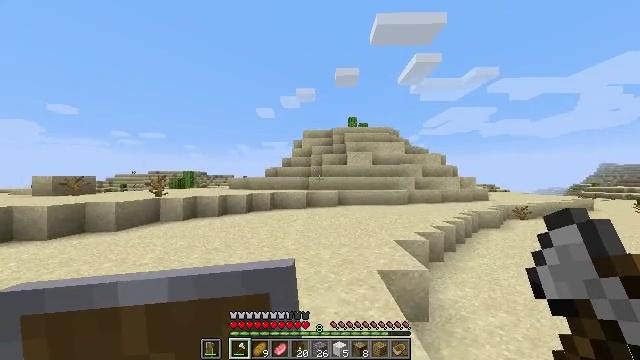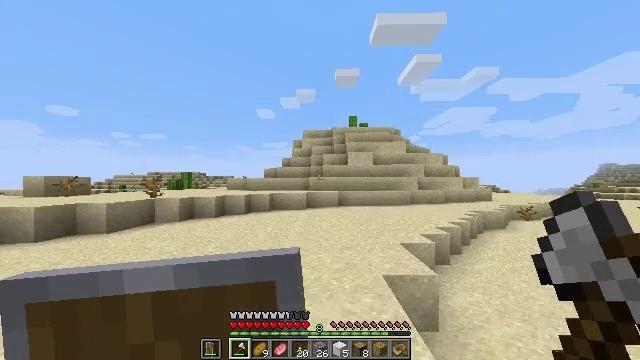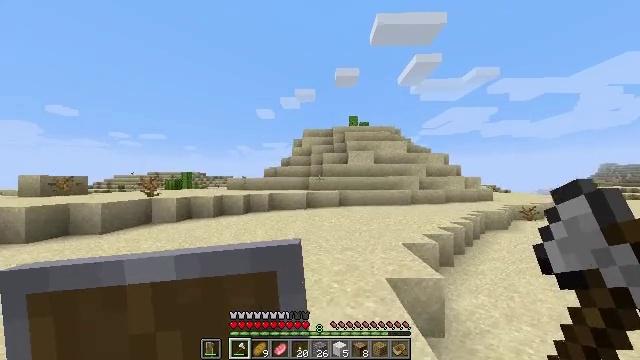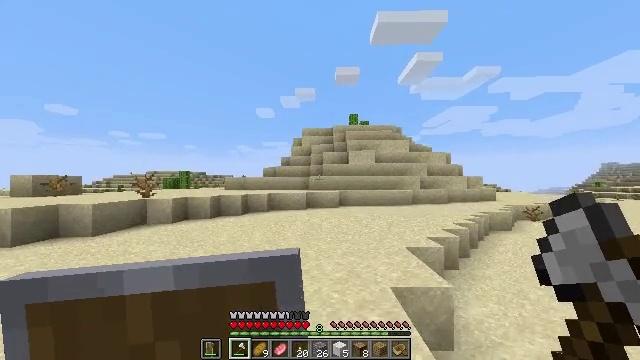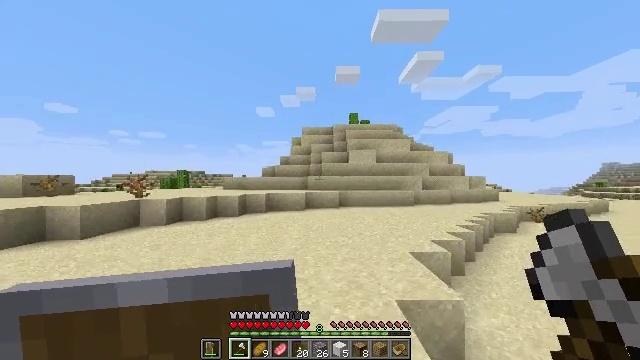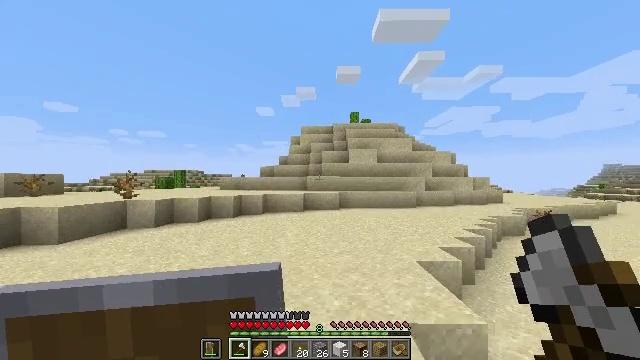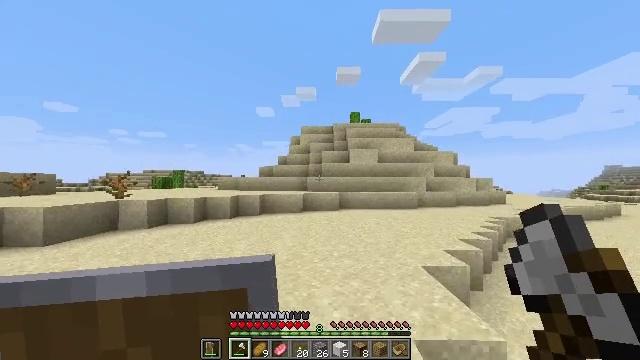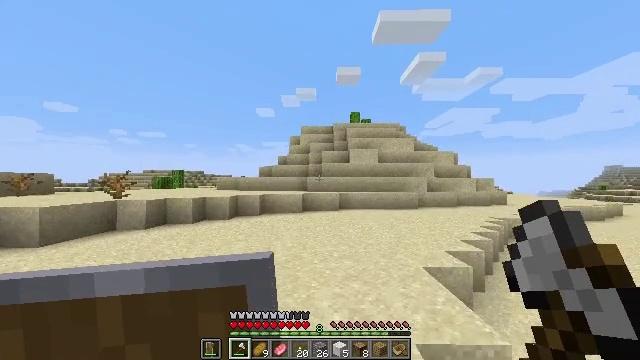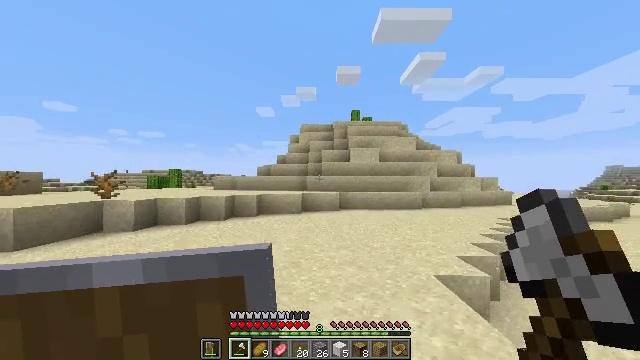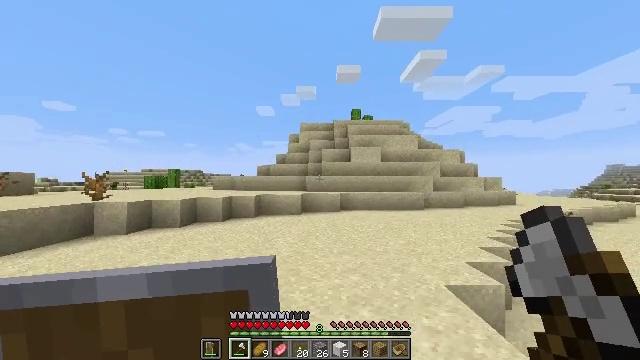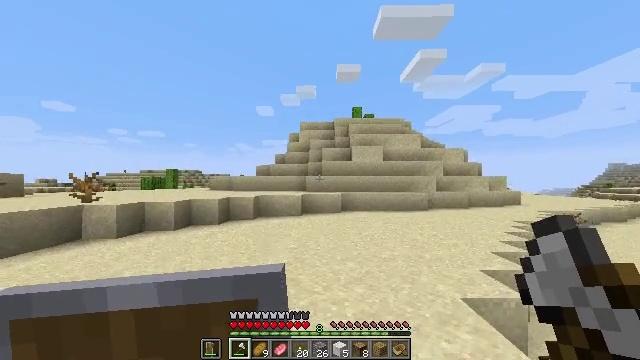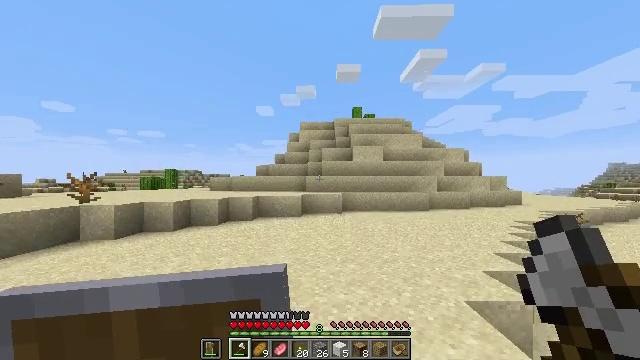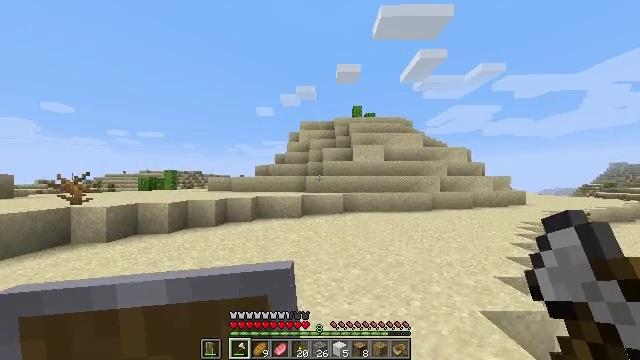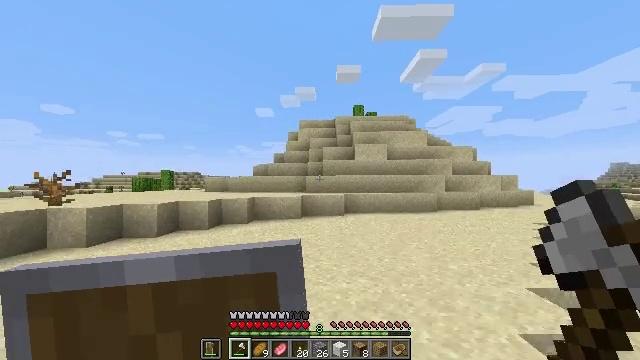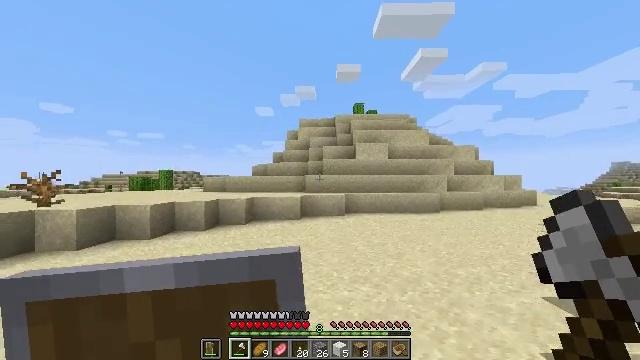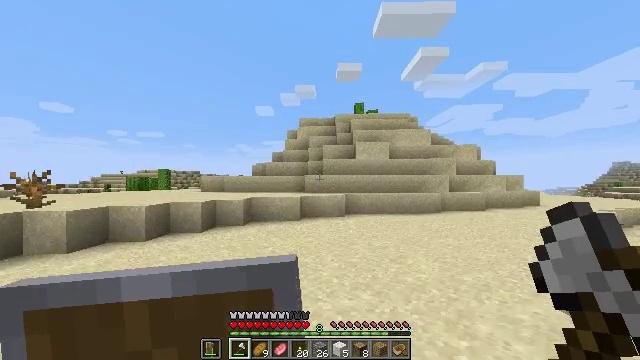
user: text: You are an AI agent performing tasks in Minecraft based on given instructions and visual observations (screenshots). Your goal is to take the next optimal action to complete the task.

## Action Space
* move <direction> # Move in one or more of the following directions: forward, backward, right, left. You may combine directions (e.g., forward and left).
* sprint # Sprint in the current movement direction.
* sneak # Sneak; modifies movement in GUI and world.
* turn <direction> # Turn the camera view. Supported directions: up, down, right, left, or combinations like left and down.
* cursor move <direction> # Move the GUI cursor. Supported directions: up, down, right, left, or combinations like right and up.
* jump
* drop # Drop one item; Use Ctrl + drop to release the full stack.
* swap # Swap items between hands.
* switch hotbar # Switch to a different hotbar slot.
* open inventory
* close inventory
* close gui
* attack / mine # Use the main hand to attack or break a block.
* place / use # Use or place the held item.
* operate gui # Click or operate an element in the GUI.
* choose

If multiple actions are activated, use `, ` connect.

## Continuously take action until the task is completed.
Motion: motion action
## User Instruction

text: Mine the dead bush in the desert.
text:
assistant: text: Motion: move forward
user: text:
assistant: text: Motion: move forward
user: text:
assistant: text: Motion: move forward
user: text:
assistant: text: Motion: move forward
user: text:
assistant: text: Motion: move forward
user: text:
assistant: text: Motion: move forward
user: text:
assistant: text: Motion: move forward
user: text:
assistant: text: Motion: move forward
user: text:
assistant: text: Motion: move forward
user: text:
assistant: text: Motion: move forward
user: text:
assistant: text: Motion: move forward
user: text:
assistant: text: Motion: move forward
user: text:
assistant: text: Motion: move forward
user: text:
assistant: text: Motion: move forward
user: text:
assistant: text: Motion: move forward
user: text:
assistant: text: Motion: move forward
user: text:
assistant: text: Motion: move forward
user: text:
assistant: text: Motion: move forward
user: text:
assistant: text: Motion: move forward
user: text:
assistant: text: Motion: move forward
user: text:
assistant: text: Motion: move forward
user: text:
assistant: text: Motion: move forward, turn left
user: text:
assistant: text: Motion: move forward, turn left
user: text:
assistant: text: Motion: move forward, turn left
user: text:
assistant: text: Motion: move forward, turn left
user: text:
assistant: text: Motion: move forward, turn left
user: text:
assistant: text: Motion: move forward, turn left and down
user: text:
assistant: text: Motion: move forward, turn left
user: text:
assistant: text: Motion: move forward, turn left
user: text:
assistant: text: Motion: move forward, turn left